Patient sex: M
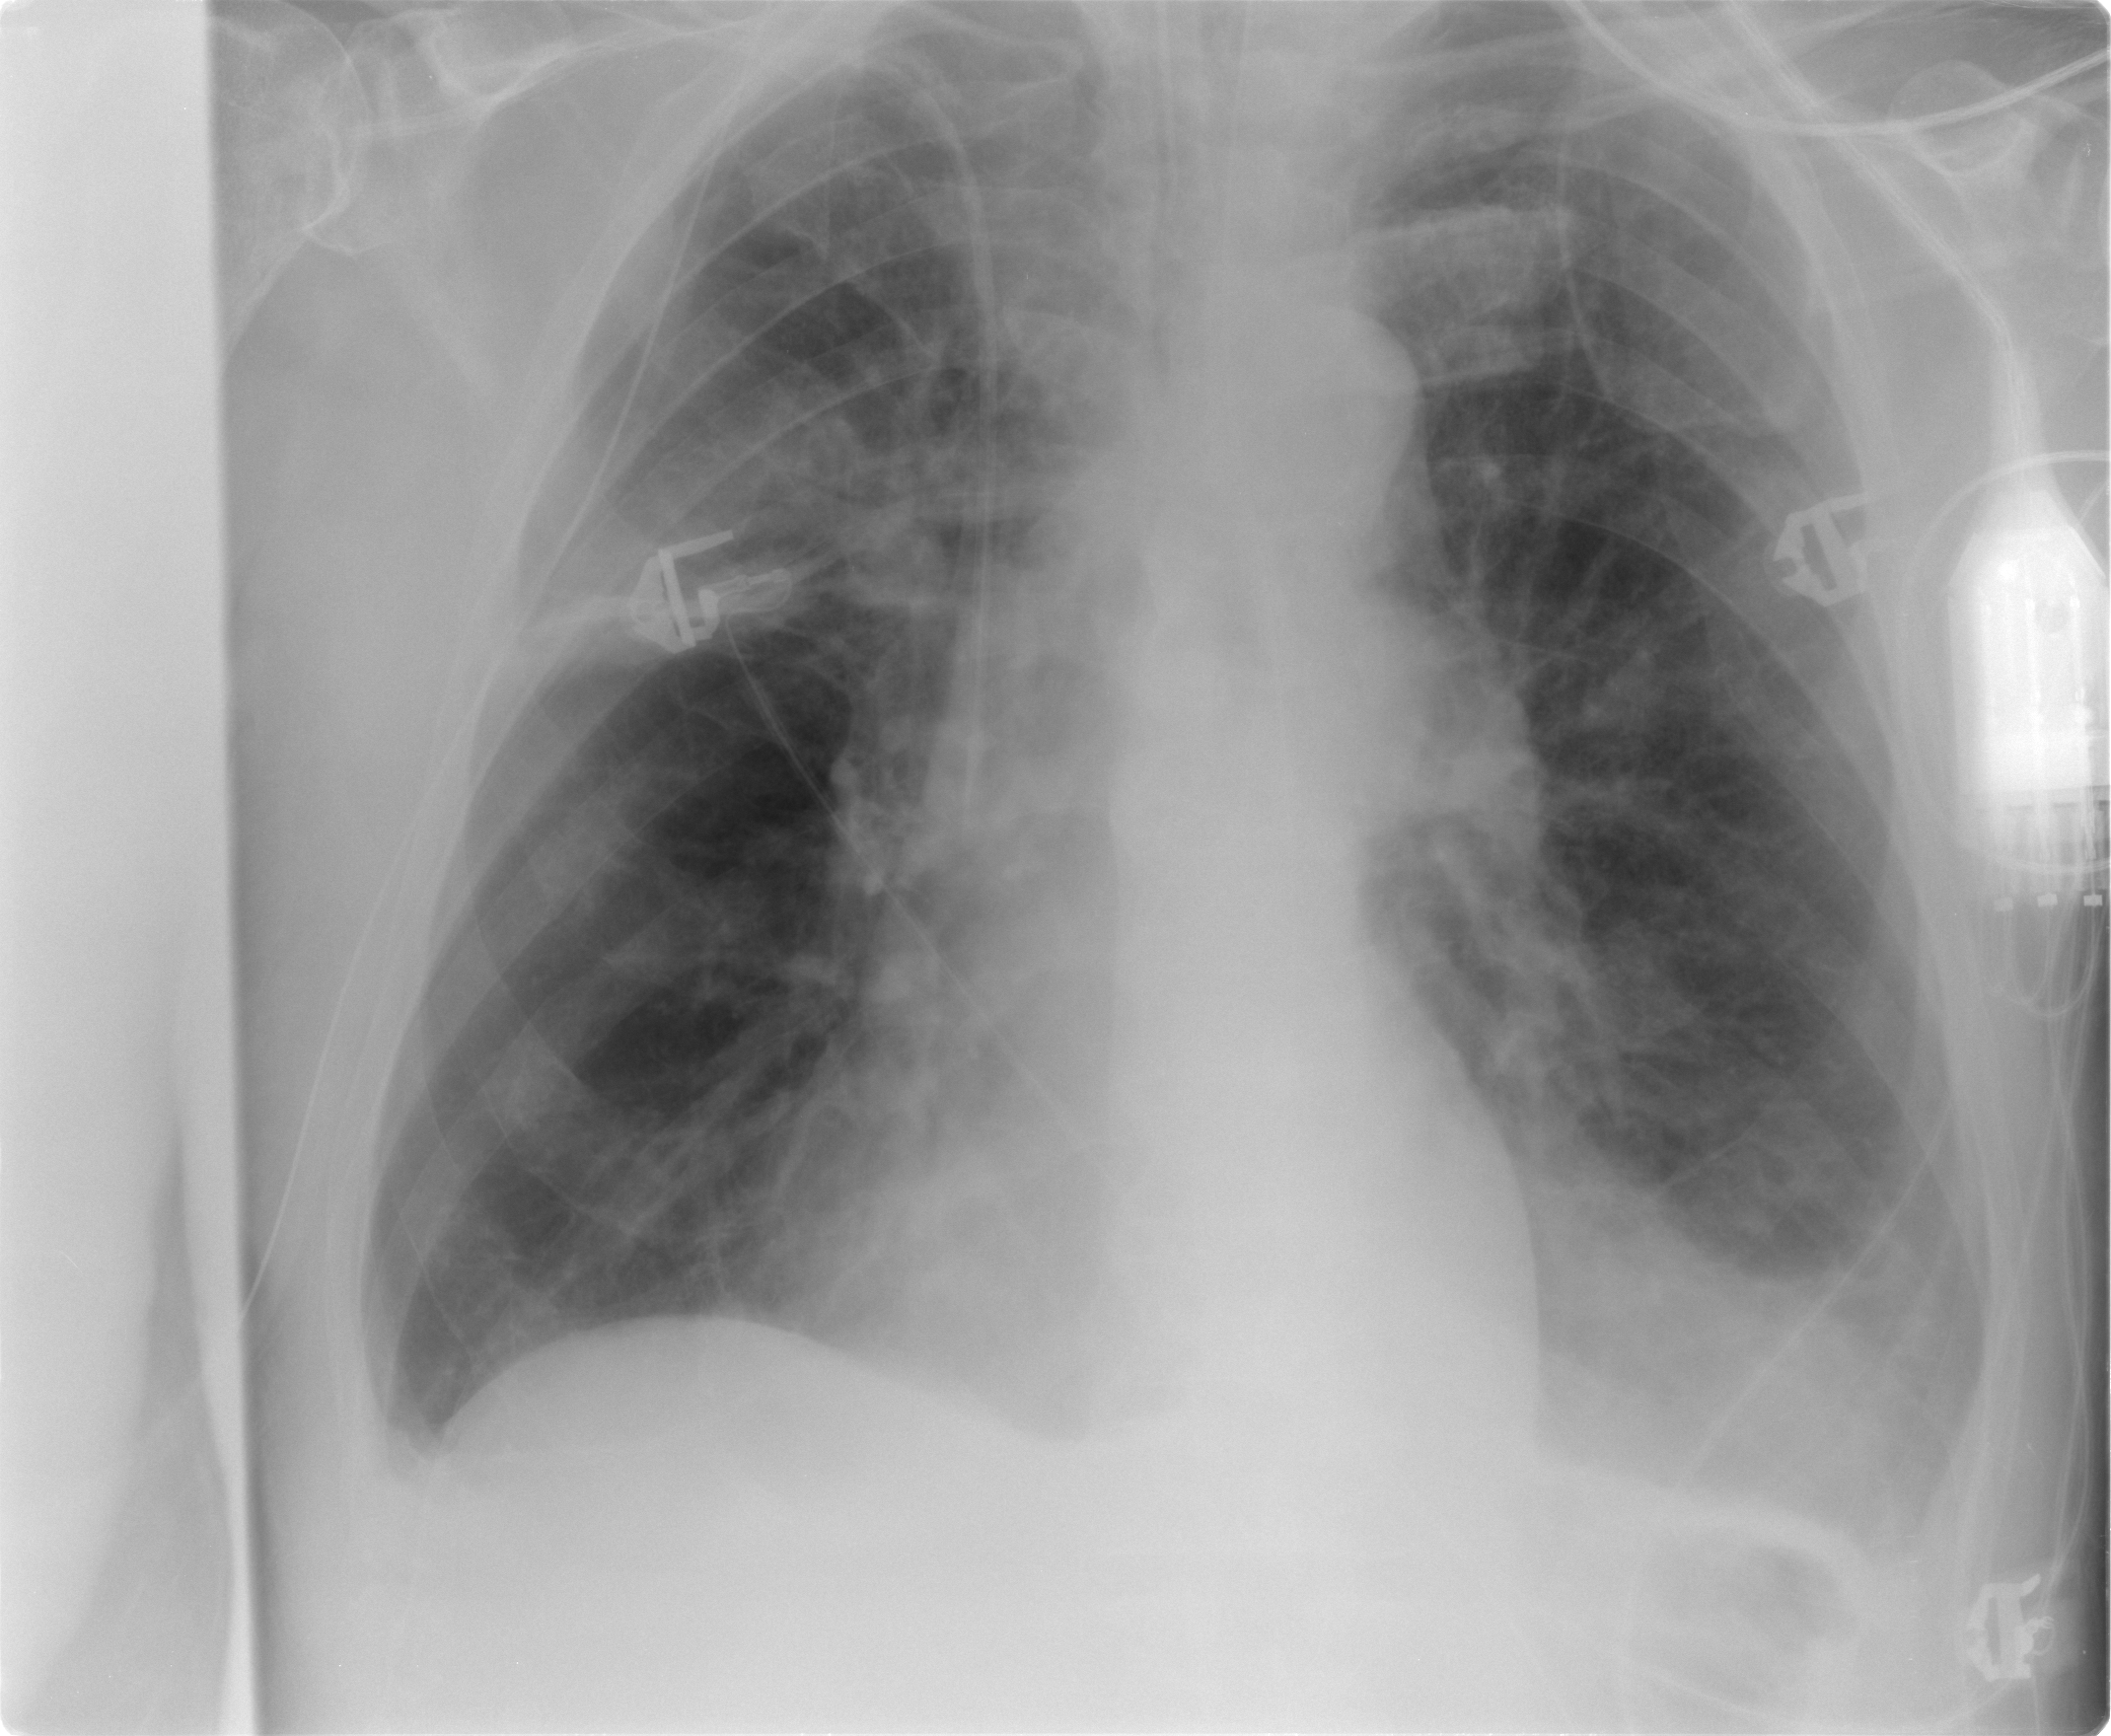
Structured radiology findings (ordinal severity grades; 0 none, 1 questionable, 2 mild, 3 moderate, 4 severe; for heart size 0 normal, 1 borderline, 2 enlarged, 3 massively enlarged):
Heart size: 2
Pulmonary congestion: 2
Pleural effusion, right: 0
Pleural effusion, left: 2
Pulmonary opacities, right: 0
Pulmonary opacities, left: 0
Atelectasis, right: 2
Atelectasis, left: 2